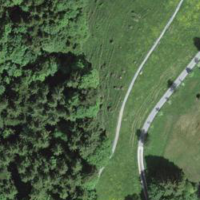
EUNIS habitat code: 24
Species observed at this site:
Sorbus aucuparia